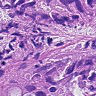
Metastatic tissue present: yes